Question: Maybe this is noobish, however: Is it possible to have a 'fixed' positioned container with some 'relative' positioned containers in it and which themselves contain a stack of elements arranged with an 'absolute' position to be able to use 'z-index' to stack them on top of each other?
<URL>
Unfortunately instead of having multiple stacks, I end up with just one stack.
My goal is to have image stacks floating next to each other like in this picture, instead of all the stacks positioned on top of each other. My goal:

Thanks for your wisdom!
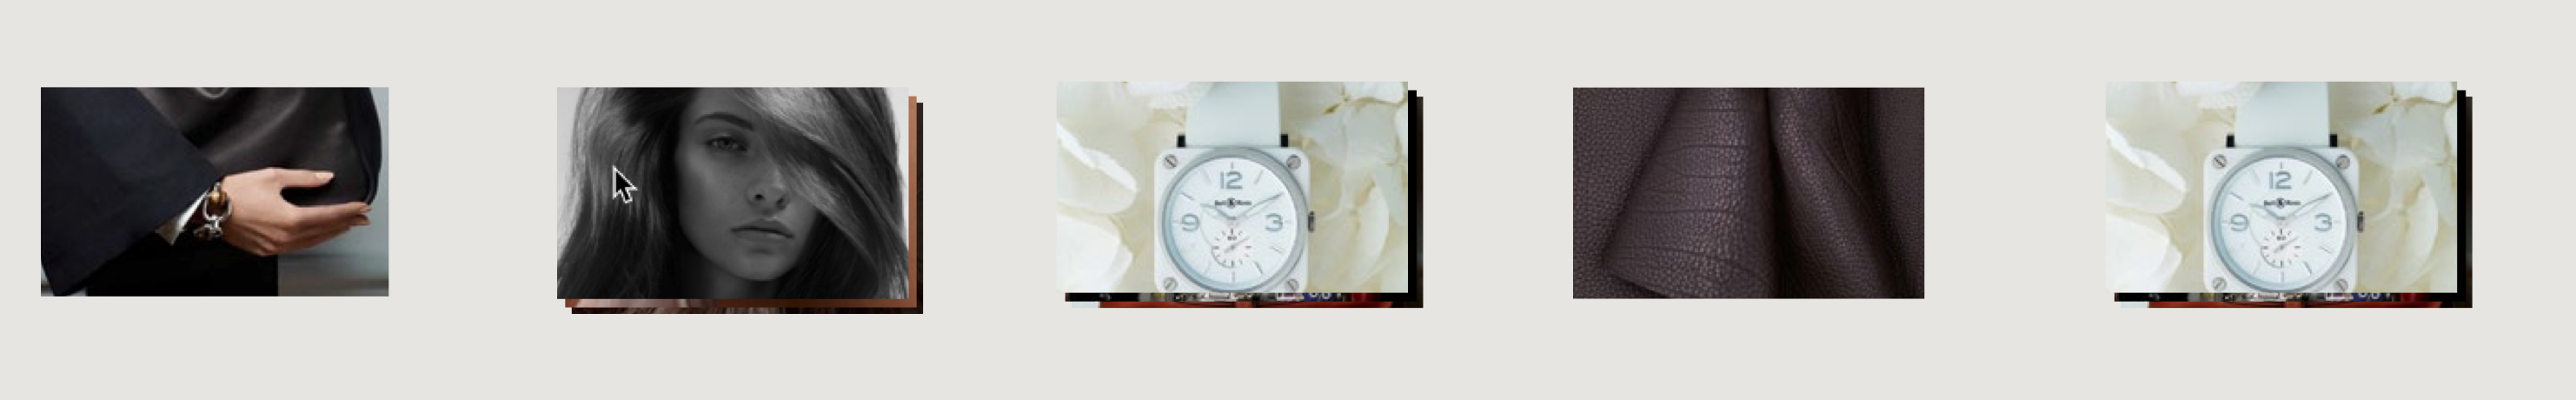
Answer: This is occurring because your relatively-positioned '.stack's have no flow-affecting content inside them (i.e. content that is not absolutely or fixed-positioned) to expand their width and height beyond zero. If you apply the width and height of your '.stack-item' (i.e. '10em') directly to your '.stack', you'll see your single stack split into multiple stacks as intended.